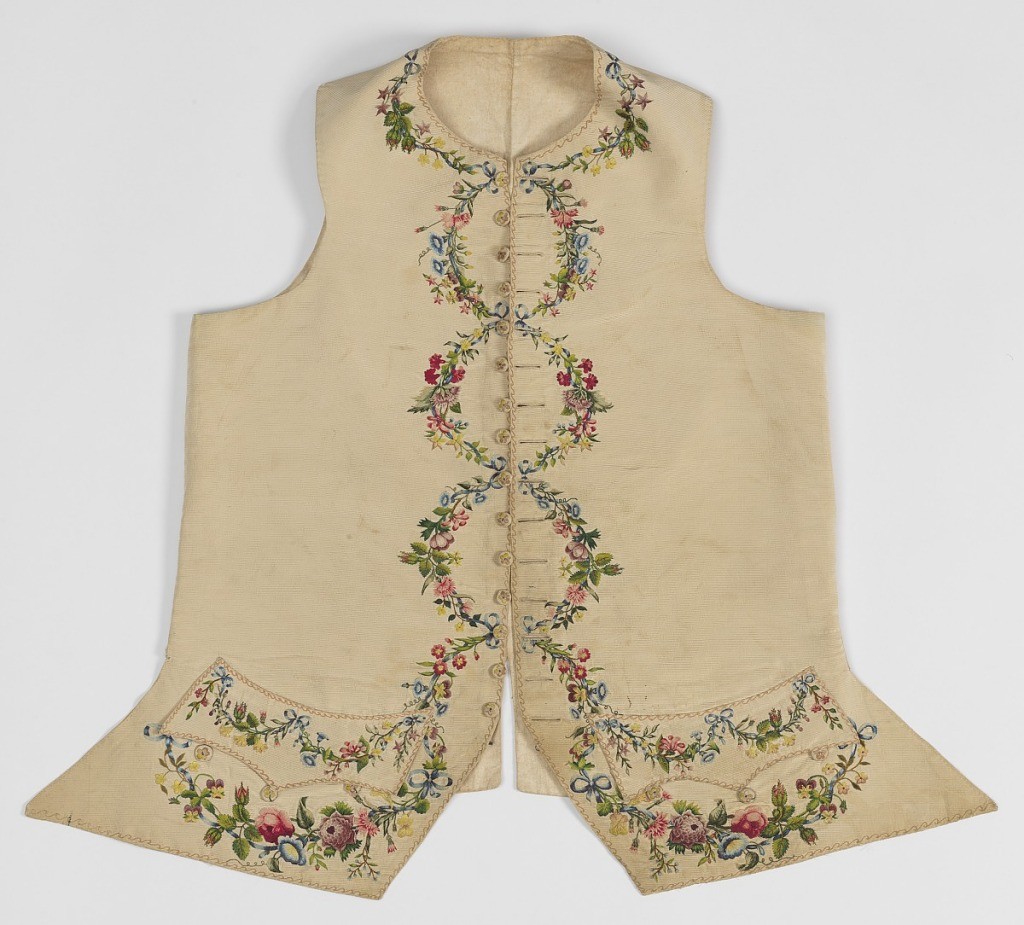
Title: Waistcoat
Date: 1770–80
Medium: silk Technique: embroidered in satin, stem, and chain stitches (made with a tambour hook) on plain weave foundation Label: silk embroidered with silk in satin, stem and chain stitches
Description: Gentleman's waistcoat in ivory silk faille with embroidery on collar, pockets, center fronts and lower edge. Embroidered in 22 shades of silk with floral garlands which form circles down the center front when the waistcoat is buttoned.